Interaction volume radius: 5 \u00c5
Interaction volume height: 15 \u00c5
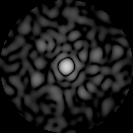
Disorder parameter: 0.8664